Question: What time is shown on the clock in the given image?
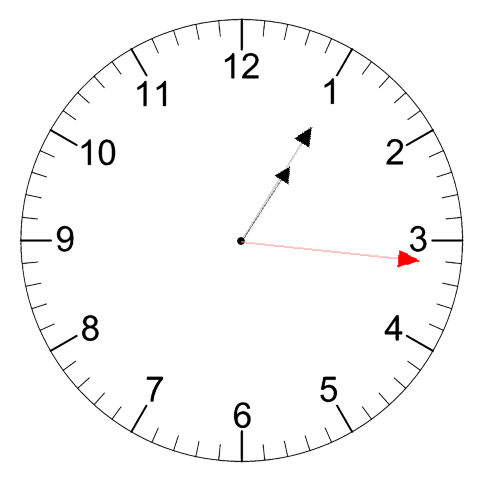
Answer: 01:05:16